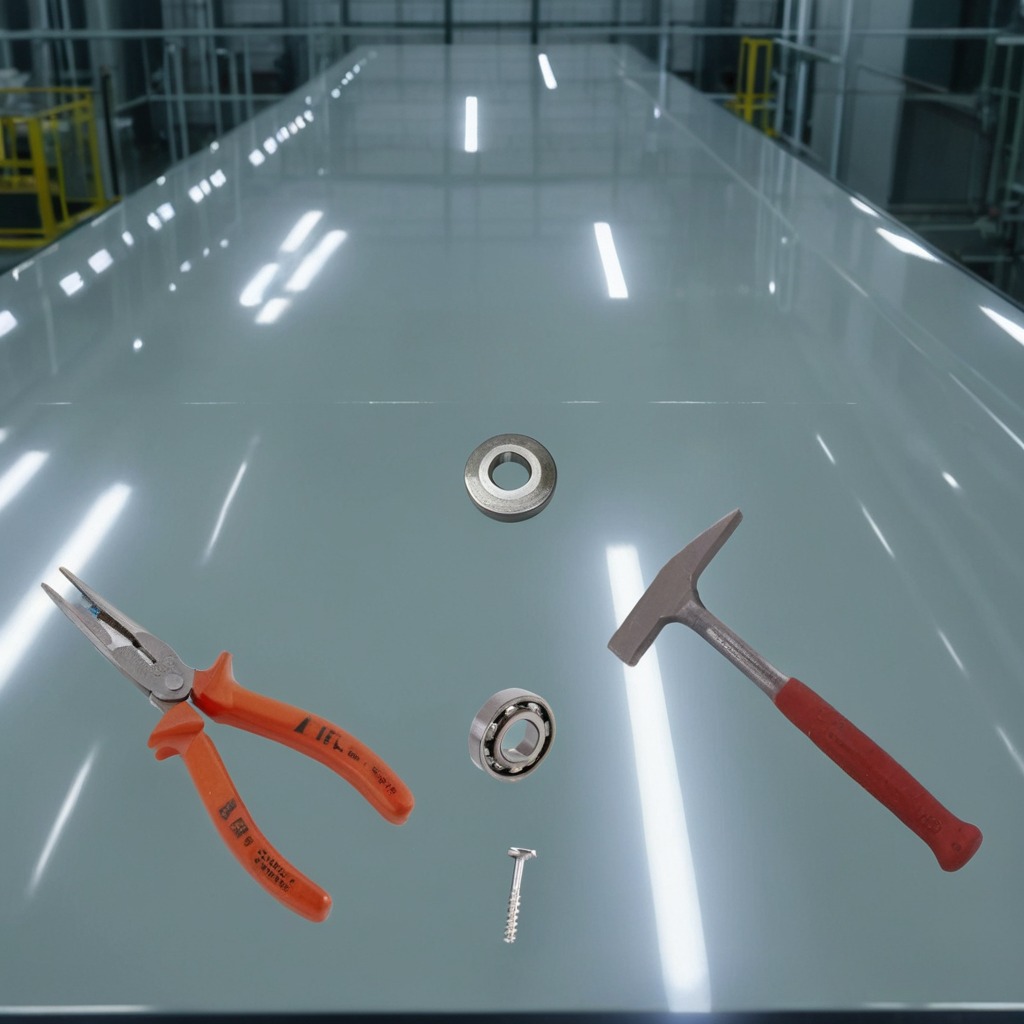
A ball bearing, a washer, a hammer, and pliers are lying on a high-gloss table in a ship maintenance bay industrial lighting.